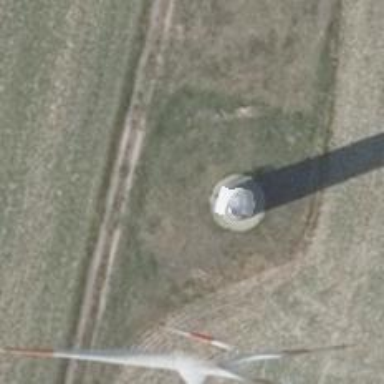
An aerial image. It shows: Wind-powered generator.